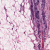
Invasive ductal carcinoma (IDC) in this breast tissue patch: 1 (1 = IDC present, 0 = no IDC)